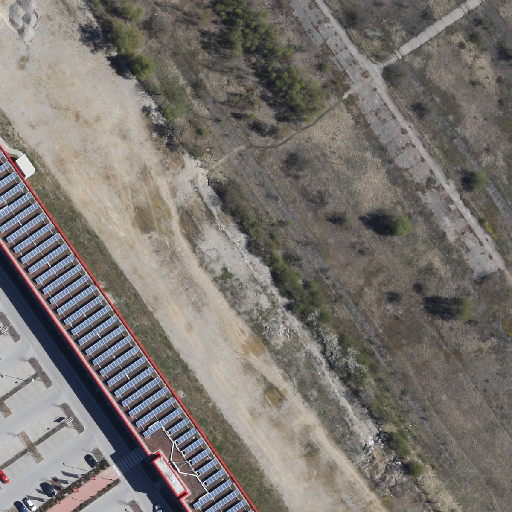
Referring expression: paved road